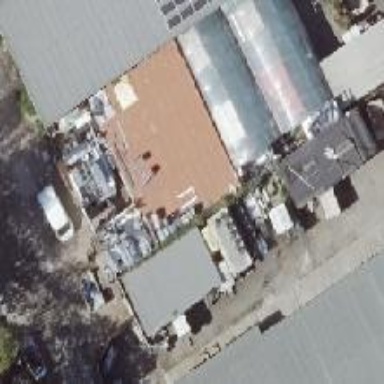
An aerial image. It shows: Greenhouse.